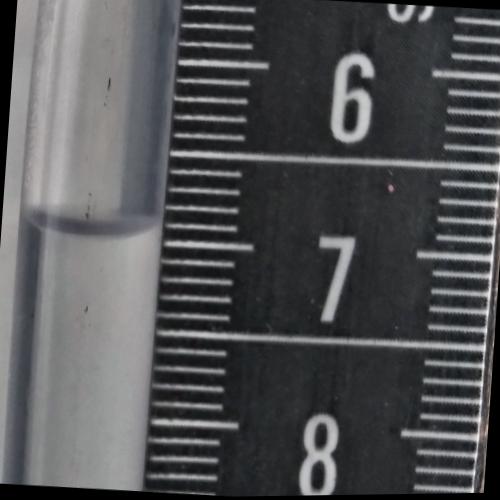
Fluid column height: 6.9 cm